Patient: sex M, age 76
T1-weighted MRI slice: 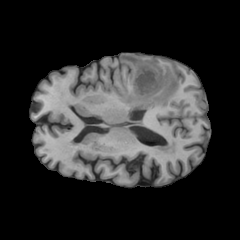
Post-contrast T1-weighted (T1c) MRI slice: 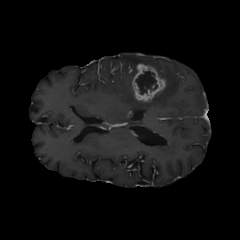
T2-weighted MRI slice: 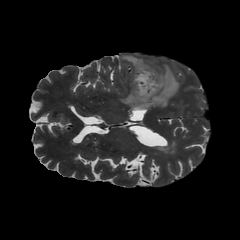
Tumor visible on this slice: yes
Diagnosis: Glioblastoma, IDH-wildtype
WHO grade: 4